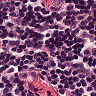
Metastatic tissue present: no